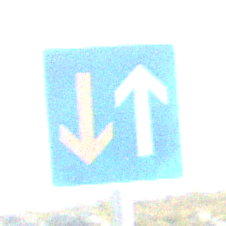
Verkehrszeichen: VorrangVorGegenverkehr
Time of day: SunriseSunset
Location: Outdoor (Nature)
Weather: PartlyCloudy
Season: NotSpecified
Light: Natural